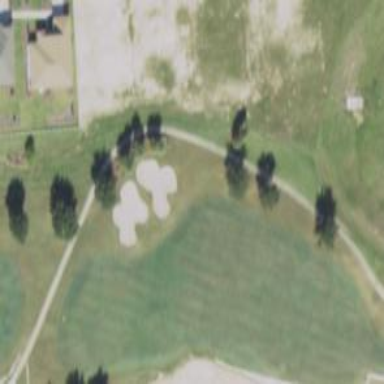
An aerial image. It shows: Golf course.